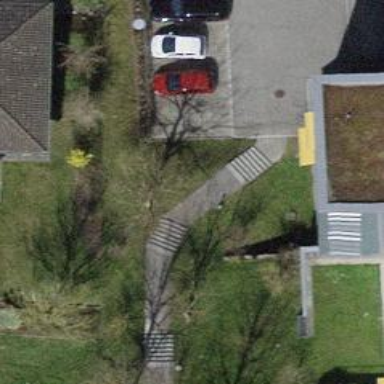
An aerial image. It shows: Set of steps on the road.